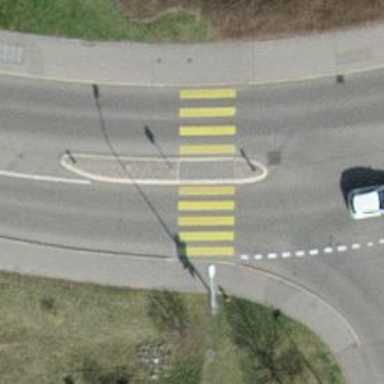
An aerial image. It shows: Uncontrolled crossing with pedestrian island.